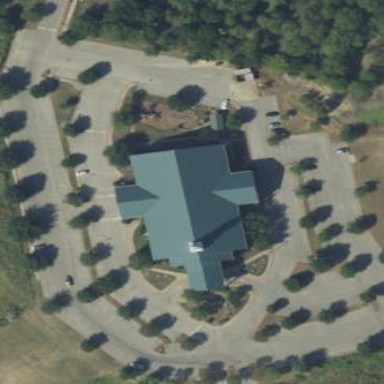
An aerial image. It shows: Building that is place of worship.